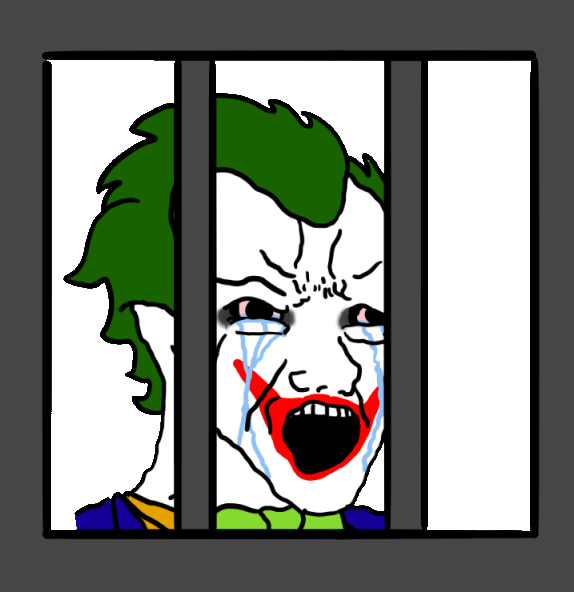
Label: 5_Crying_Wojak